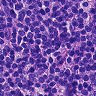
Metastatic tissue present: no